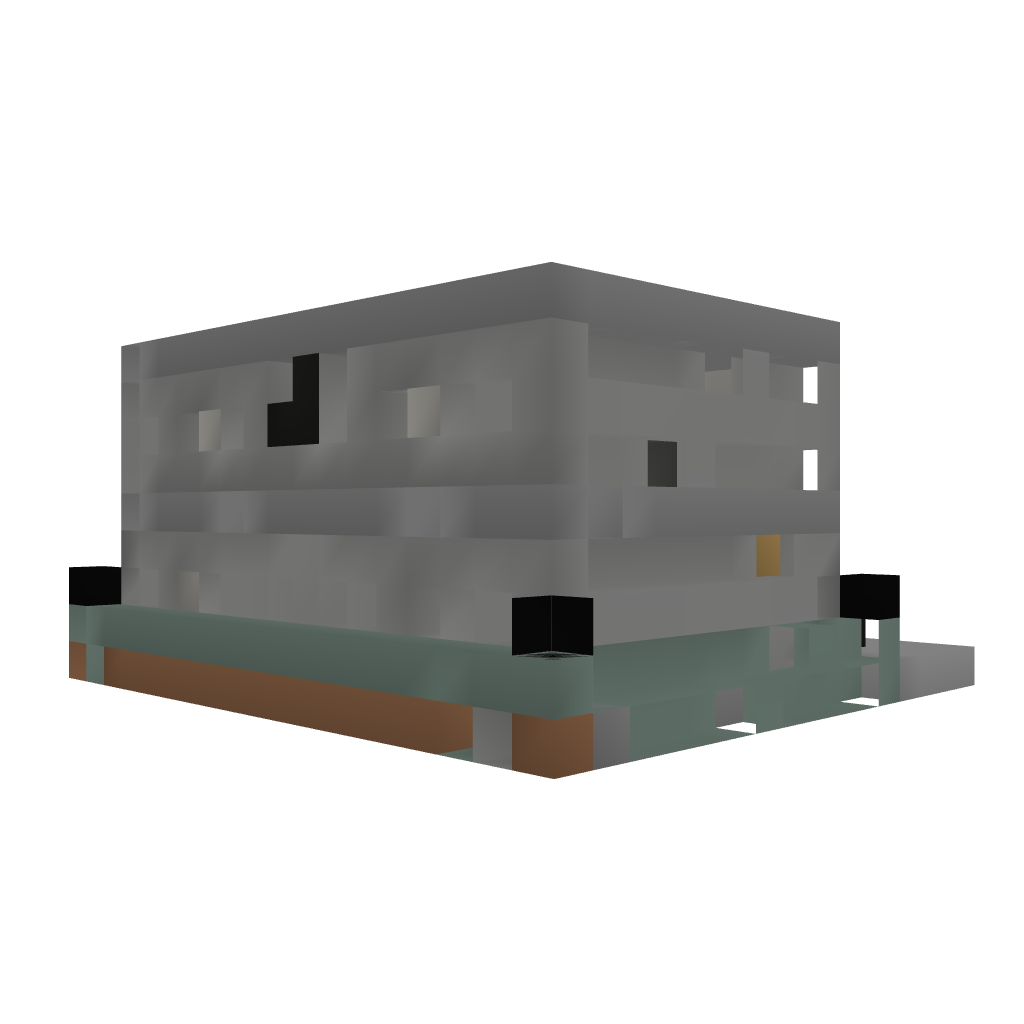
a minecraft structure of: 4-unit Apartment Building (CF)